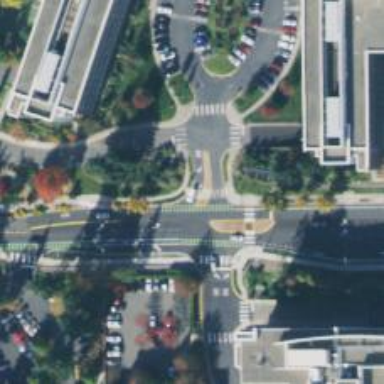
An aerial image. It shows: Marked zebra crossing on asphalt footway with island in the middle.